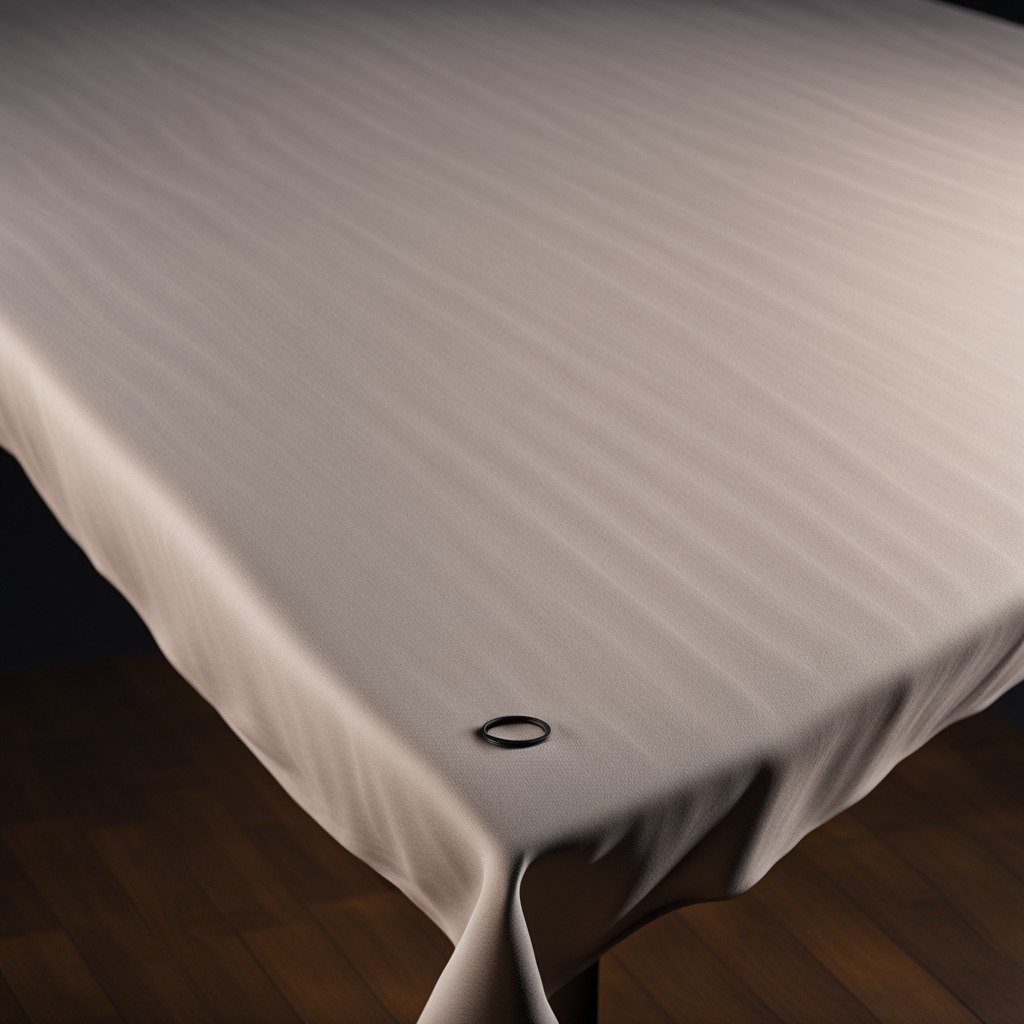
A rubber O-ring lies on the wooden table.